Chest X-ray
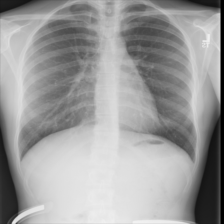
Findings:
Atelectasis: negative
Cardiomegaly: negative
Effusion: negative
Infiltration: negative
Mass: negative
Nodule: negative
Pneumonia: negative
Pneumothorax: negative
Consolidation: negative
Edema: negative
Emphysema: negative
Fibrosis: negative
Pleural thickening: negative
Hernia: negative